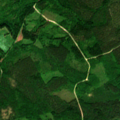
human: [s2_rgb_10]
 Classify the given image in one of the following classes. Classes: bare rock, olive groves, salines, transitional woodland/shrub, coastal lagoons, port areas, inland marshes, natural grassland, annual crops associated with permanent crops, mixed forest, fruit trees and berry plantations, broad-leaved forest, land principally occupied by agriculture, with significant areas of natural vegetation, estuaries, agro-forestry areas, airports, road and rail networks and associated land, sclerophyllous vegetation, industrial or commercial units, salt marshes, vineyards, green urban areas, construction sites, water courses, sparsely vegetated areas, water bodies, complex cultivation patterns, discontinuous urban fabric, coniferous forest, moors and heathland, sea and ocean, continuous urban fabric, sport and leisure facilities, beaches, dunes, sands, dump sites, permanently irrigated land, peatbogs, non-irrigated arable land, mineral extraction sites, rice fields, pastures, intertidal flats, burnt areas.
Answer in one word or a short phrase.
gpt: coniferous forest, mixed forest, transitional woodland/shrub